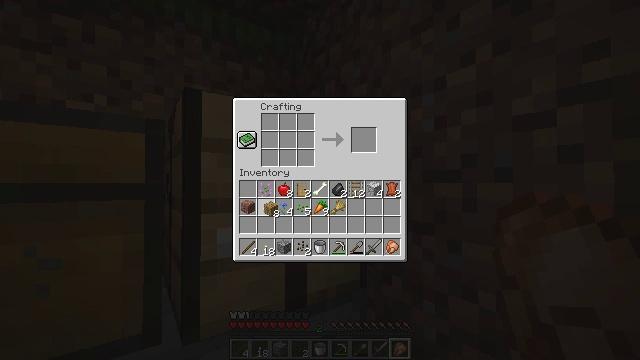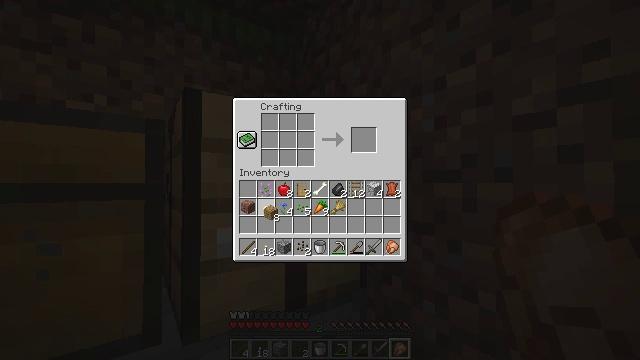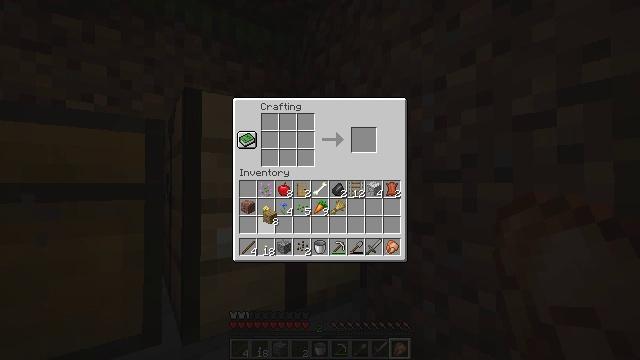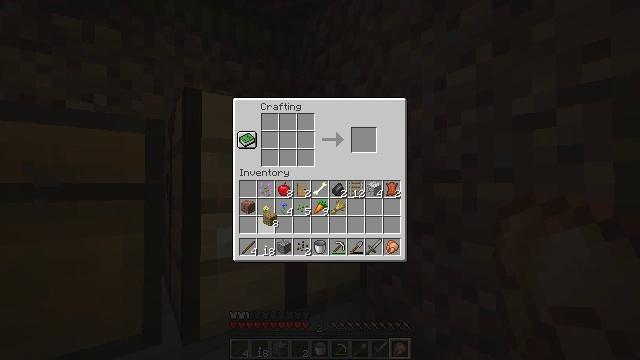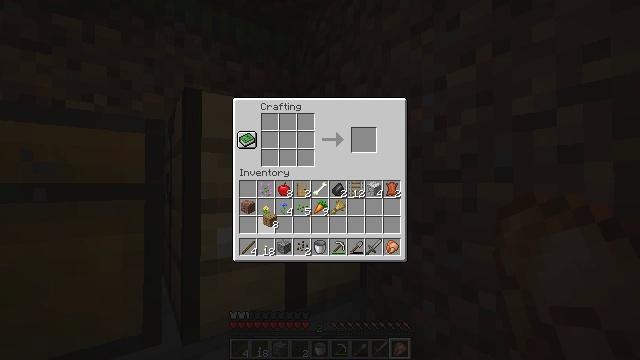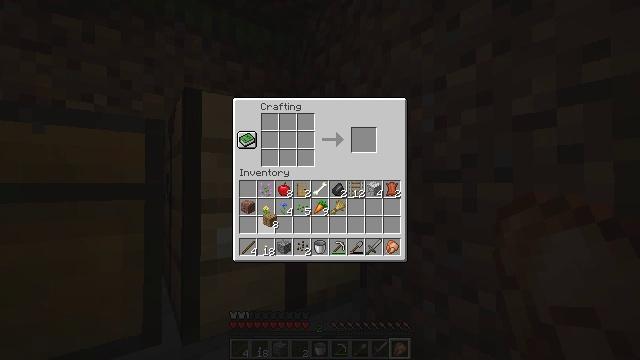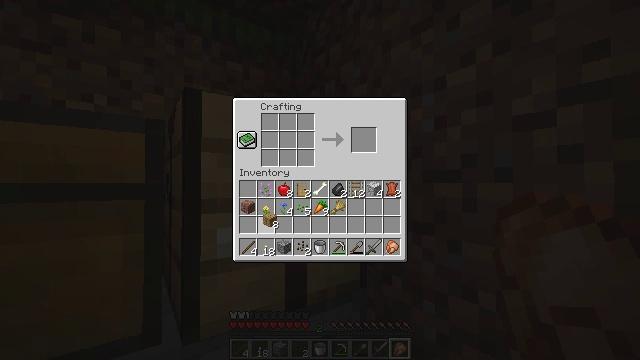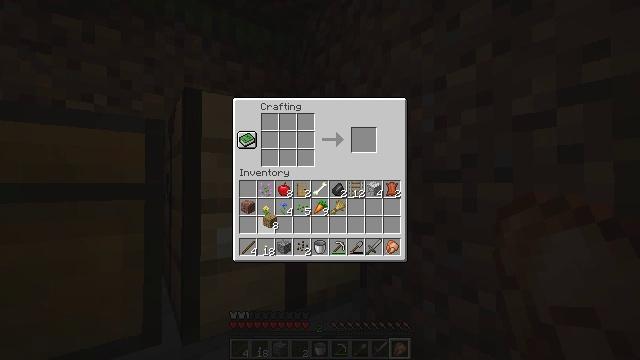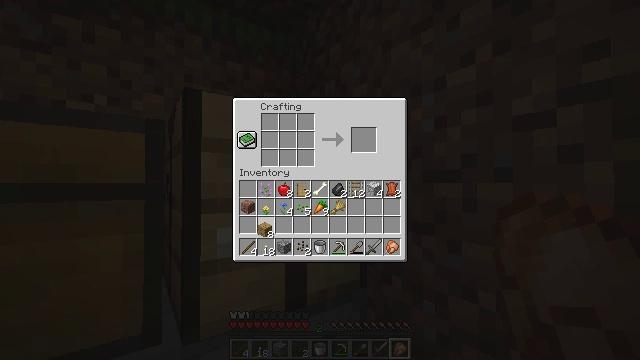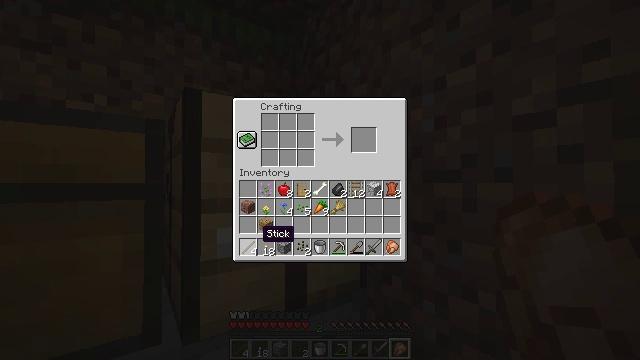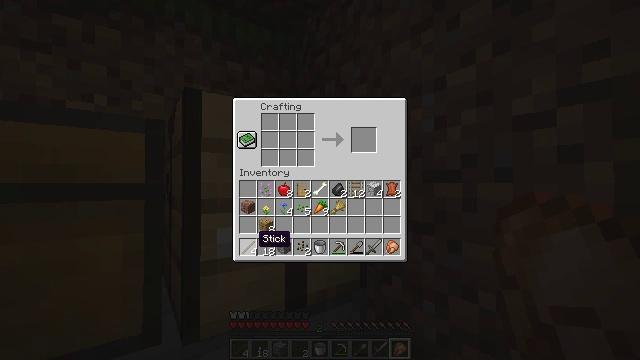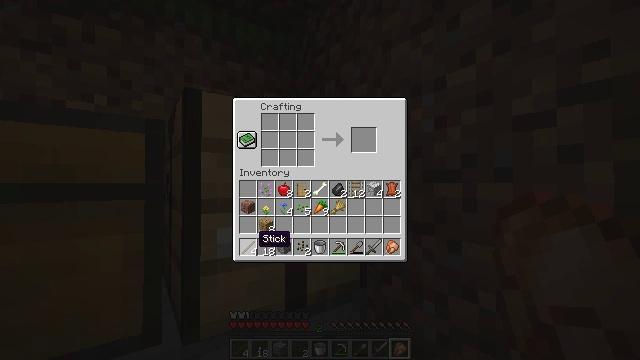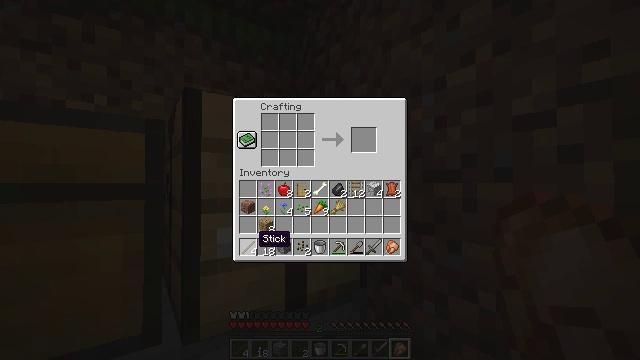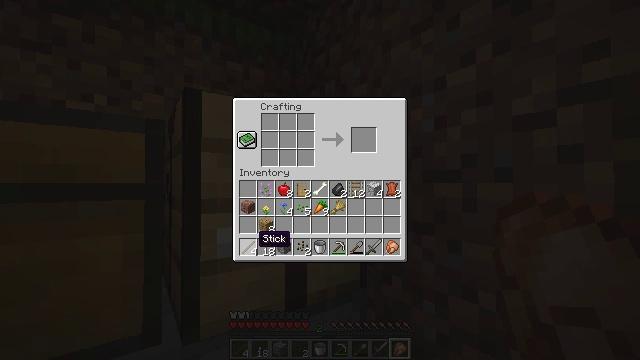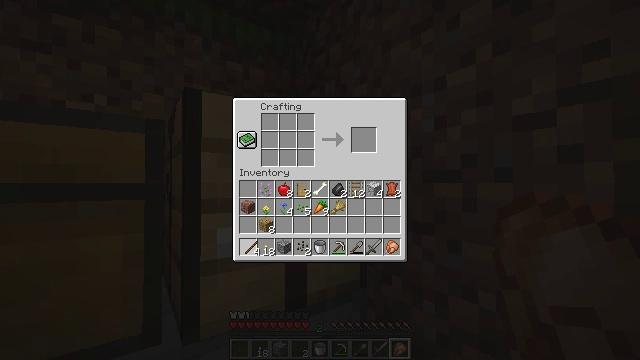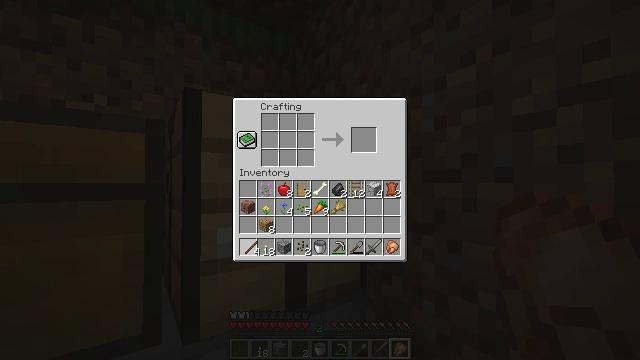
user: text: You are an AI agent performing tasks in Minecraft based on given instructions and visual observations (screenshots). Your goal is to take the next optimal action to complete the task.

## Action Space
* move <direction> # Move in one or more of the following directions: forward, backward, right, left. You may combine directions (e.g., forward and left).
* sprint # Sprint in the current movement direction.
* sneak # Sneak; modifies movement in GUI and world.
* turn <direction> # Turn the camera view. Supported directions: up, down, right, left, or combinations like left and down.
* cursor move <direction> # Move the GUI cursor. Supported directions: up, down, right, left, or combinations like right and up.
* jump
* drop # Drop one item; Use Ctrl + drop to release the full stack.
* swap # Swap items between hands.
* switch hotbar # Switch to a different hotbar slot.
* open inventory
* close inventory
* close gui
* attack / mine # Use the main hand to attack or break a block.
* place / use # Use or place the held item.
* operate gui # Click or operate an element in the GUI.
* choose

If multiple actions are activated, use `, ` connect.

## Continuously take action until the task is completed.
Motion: motion action
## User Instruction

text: Combine sticks and planks to make a wooden hoe.
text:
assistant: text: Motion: no_op
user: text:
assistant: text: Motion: no_op
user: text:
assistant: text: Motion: no_op
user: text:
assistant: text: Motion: no_op
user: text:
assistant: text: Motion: attack / mine
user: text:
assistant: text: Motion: attack / mine
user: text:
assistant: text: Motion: attack / mine
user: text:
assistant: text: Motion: turn down, attack / mine
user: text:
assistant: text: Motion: turn left and down
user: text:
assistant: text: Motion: no_op
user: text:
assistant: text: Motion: no_op
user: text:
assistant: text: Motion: no_op
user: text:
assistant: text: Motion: no_op
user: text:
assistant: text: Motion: attack / mine
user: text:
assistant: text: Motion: attack / mine
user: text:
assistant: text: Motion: attack / mine
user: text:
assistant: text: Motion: no_op
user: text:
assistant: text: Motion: turn right and up
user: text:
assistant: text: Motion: turn up
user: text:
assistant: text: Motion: turn up
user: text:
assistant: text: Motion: turn right and up
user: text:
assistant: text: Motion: turn up
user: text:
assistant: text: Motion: no_op
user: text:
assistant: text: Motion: no_op
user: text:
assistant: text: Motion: no_op
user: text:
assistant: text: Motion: no_op
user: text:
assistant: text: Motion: use / place
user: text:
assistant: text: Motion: use / place
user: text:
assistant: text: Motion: use / place
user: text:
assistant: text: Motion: use / place